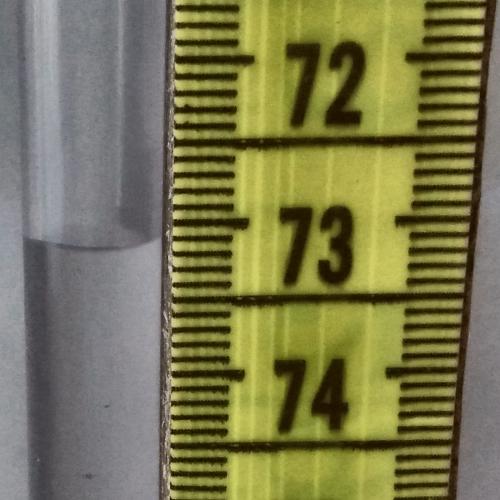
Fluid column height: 73.1 cm